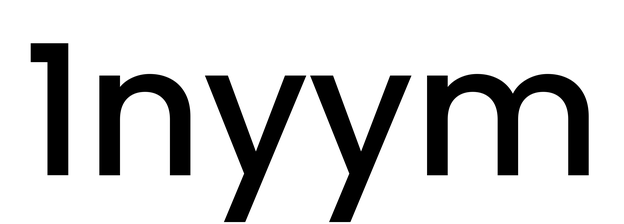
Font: Poppins-Medium